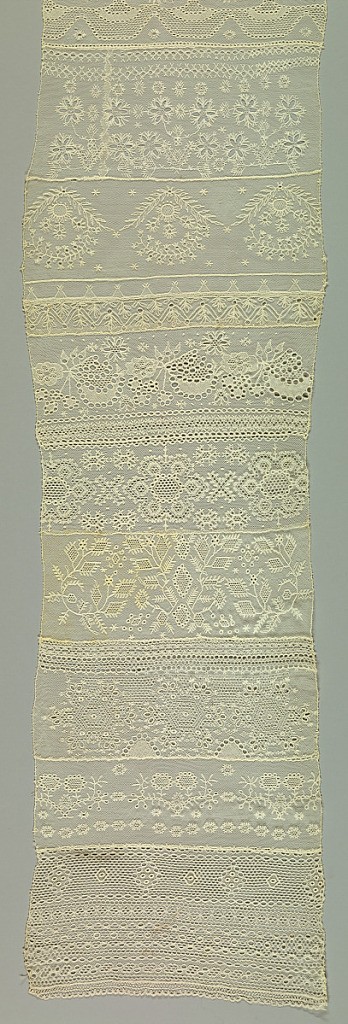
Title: Sampler
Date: mid-19th century
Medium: cotton Technique: embroidery on net
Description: Twelve designs worked as cross border; edged at top and bottom with narrow bobbin lace.